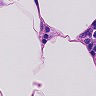
Metastatic tissue present: no